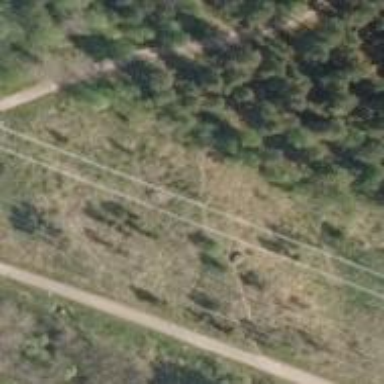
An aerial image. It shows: Path.